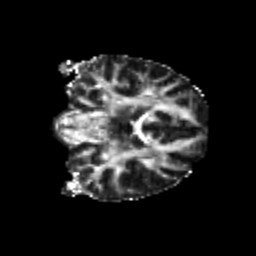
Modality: FA
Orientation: coronal
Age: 22
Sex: female
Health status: healthy
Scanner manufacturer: philips
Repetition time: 7.39 s
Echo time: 0.08599 s